Question: I'm listing all "User Profile Properties" in the console by "Displayname, name and Type" Is there a easy way to export the table output in console to a csv file?
This is probably a question that has been asked many times before but I can't manage to find a good way to do this.
Capture of the output in console.

Script
'''
###############################################################################
# Export user profile properties to csv
###############################################################################
. .\Environment.ps1
Write-Host "Retrieving User Profile Properties with $DomainUser at $FinalMySiteURL" -ForegroundColor Cyan
[void][reflection.assembly]::Loadwithpartialname("Microsoft.Office.Server");
$site=new-object Microsoft.SharePoint.SPSite("$FinalMySiteURL");
$serviceContext = Get-SPServiceContext $site;
$site.Dispose();
Write-Host "Getting user profile manager ..." -NoNewline
Try
{
$upm = new-object Microsoft.Office.Server.UserProfiles.UserProfileManager($serviceContext);
Write-Host "Done" -ForegroundColor Green
}
Catch [system.exception]
{
Write-Host "Error loading file, add $DomainUser as admin to the user profile service (admin/privillage)" -ForegroundColor Red
Break
}
$userProfile = $upm.GetUserProfile("$DomainUser");
$userProfileProperties = $userProfile.Properties | sort DisplayName | FT DisplayName,Name,@{Label="Type";Expression={$_.CoreProperty.Type}}
$userProfileProperties
Write-Host "Export to output to csv file ..." -NoNewline
Try
{
$userProfileProperties | Export-Csv $scriptPath\UserProfileProperties.csv
Write-Host "Done" -ForegroundColor Green
}
Catch [system.exception]
{
Write-Host "Error loading file, add $DomainUser as admin to the user profile service (admin/privillage)" -ForegroundColor Red
Break
}
'''
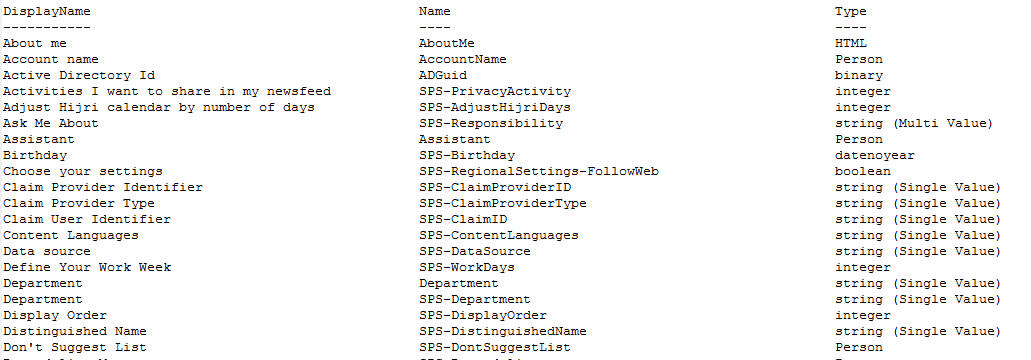
Answer: Try changing Format Table (FT) to a Select statement...
so this:
'''
$userProfileProperties = $userProfile.Properties | sort DisplayName | FT DisplayName,Name,@{Label="Type";Expression={$_.CoreProperty.Type}}
'''
becomes:
'''
$userProfileProperties = $userProfile.Properties | sort DisplayName | select DisplayName,Name,@{Label="Type";Expression={$_.CoreProperty.Type}}
'''